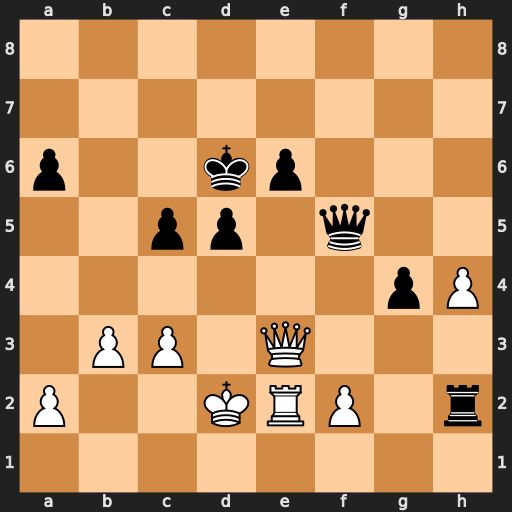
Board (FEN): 8/8/p2kp3/2pp1q2/6pP/1PP1Q3/P2KRP1r/8
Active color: w
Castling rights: -
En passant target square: -
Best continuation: Qg3+ Kd7 Qxh2